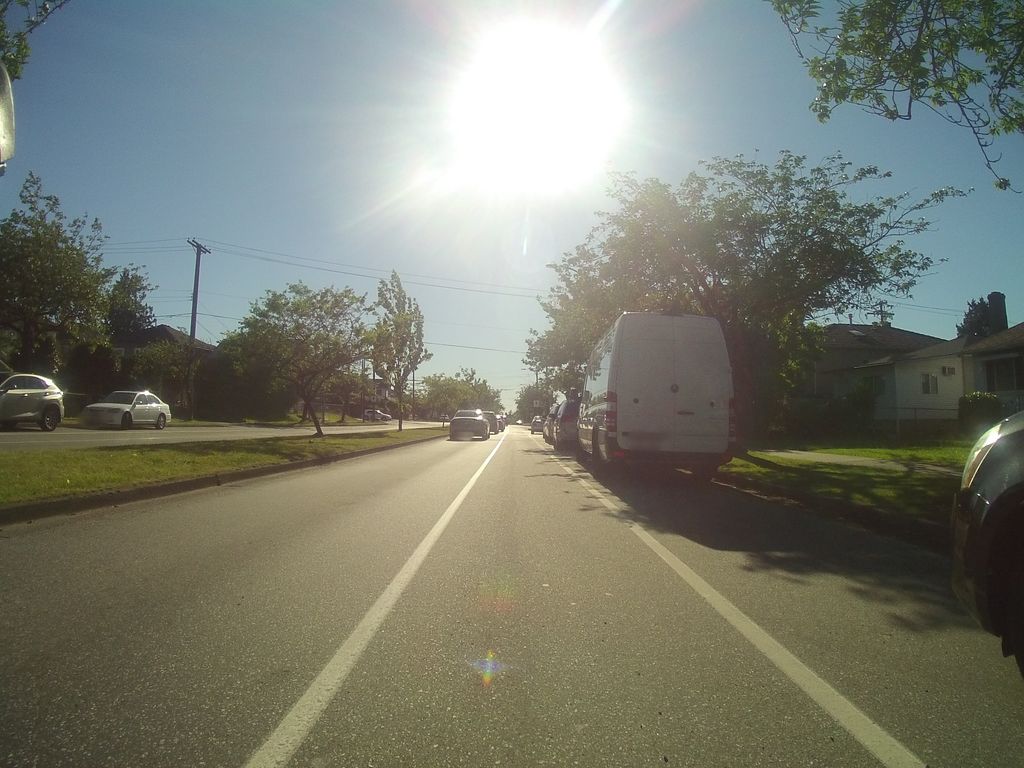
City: vancouver